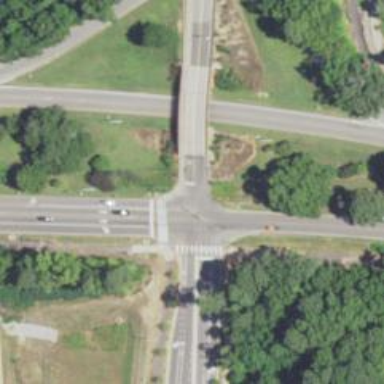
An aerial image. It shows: Marked asphalt cycleway crossing.